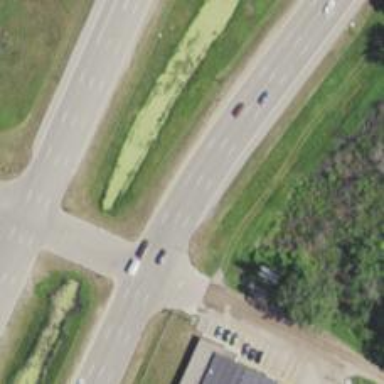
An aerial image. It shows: Trunk highway.